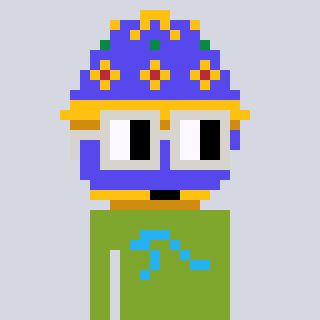
a pixel art character with square light gray glasses, a faberge-shaped head and a slimegreen-colored body on a cool background